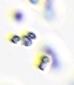
Label: Phaeocystis